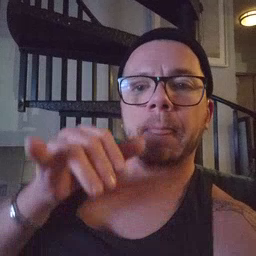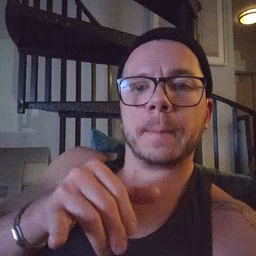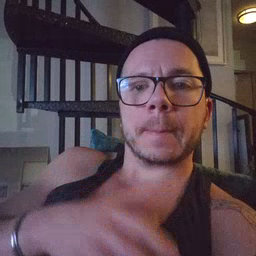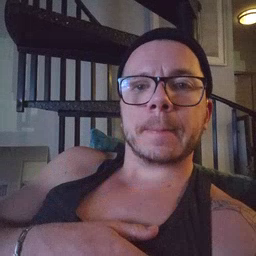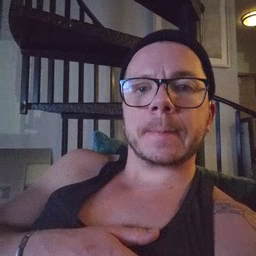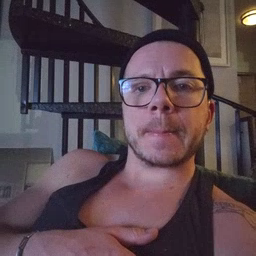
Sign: stay